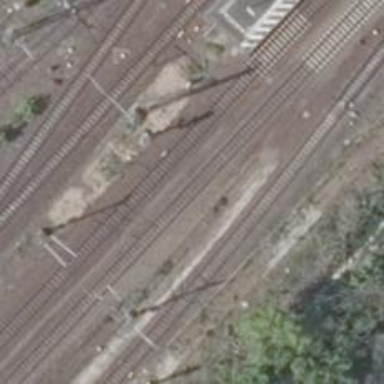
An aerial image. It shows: Milestone along the railway track with catenary mast.